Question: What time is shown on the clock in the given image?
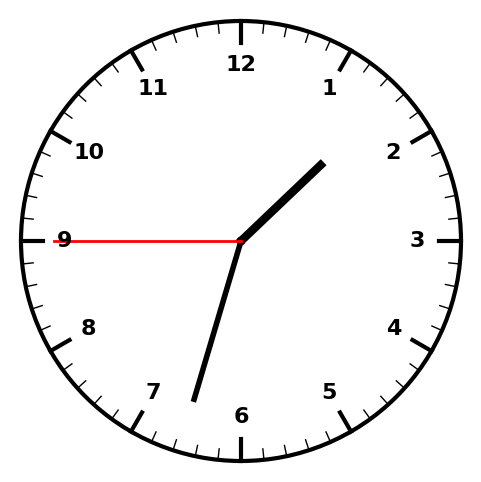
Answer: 01:32:45